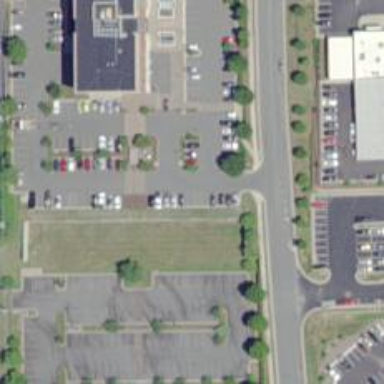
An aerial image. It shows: Parking space.